Interaction volume radius: 5 \u00c5
Interaction volume height: 20 \u00c5
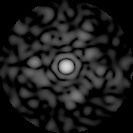
Disorder parameter: 0.8538